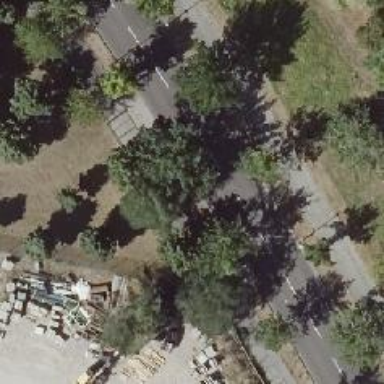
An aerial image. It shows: Avenue of deciduous broadleaved trees.